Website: walmart
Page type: account-selection
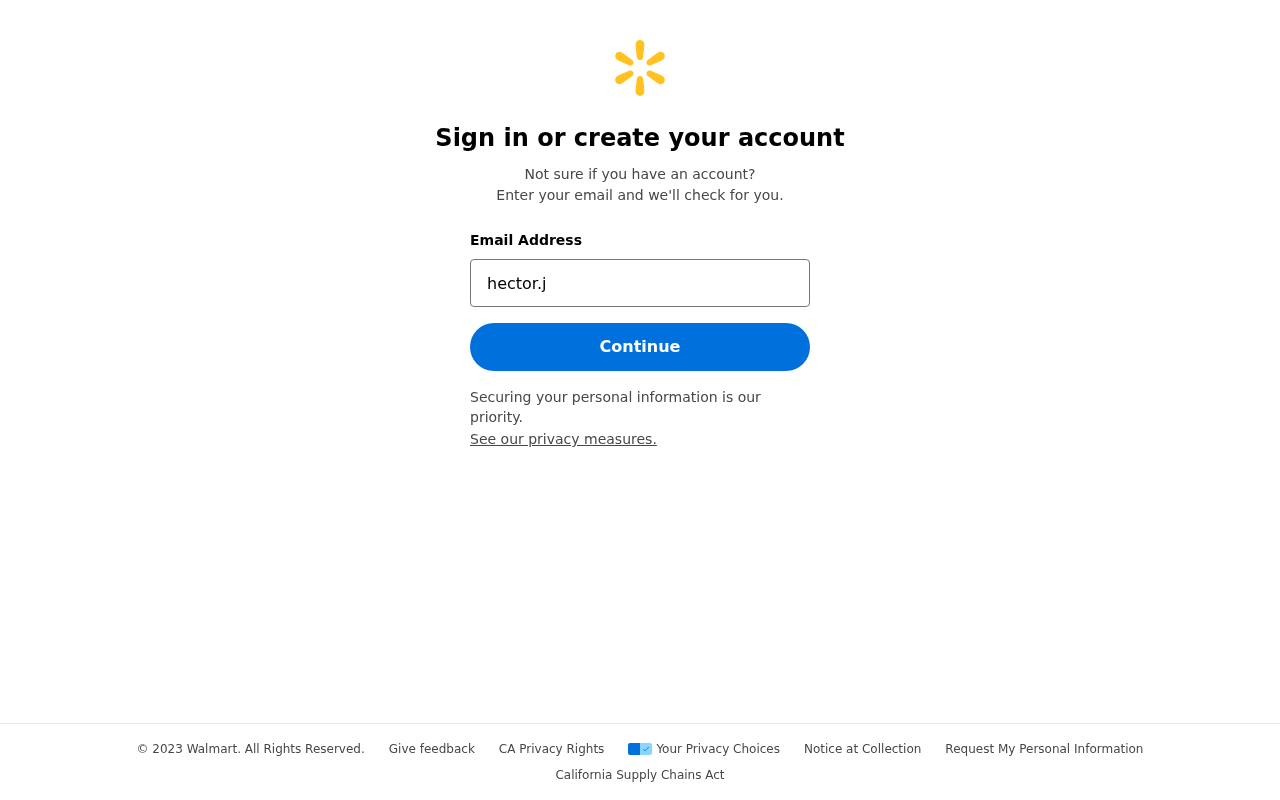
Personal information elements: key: PII_EMAIL
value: hector.jenkins@yahoo.com